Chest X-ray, PA view. Patient: 60 years old, sex M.
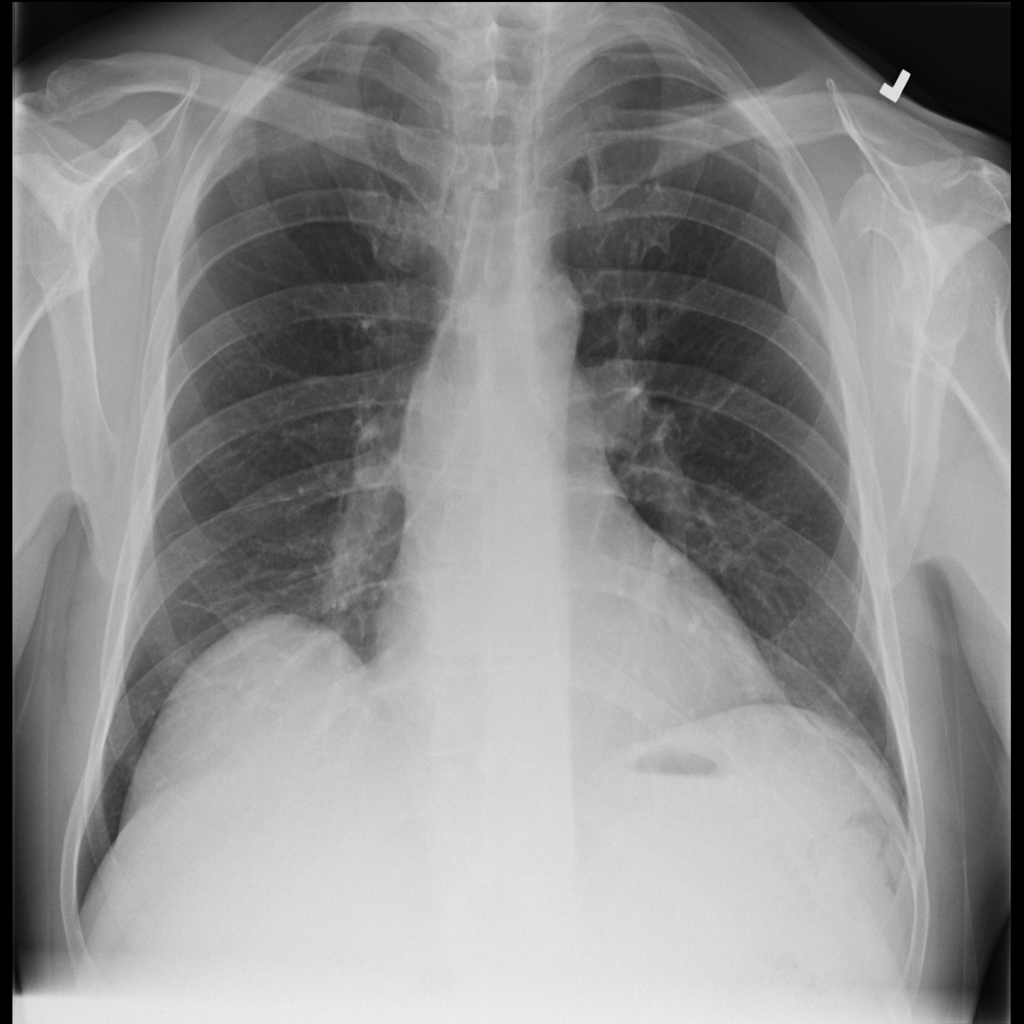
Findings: Infiltration